Field crop: tomato
Growth stage: 2
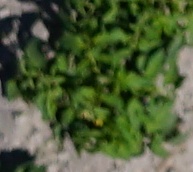
Species: tomato